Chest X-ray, PA view. Patient: 50 years old, sex M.
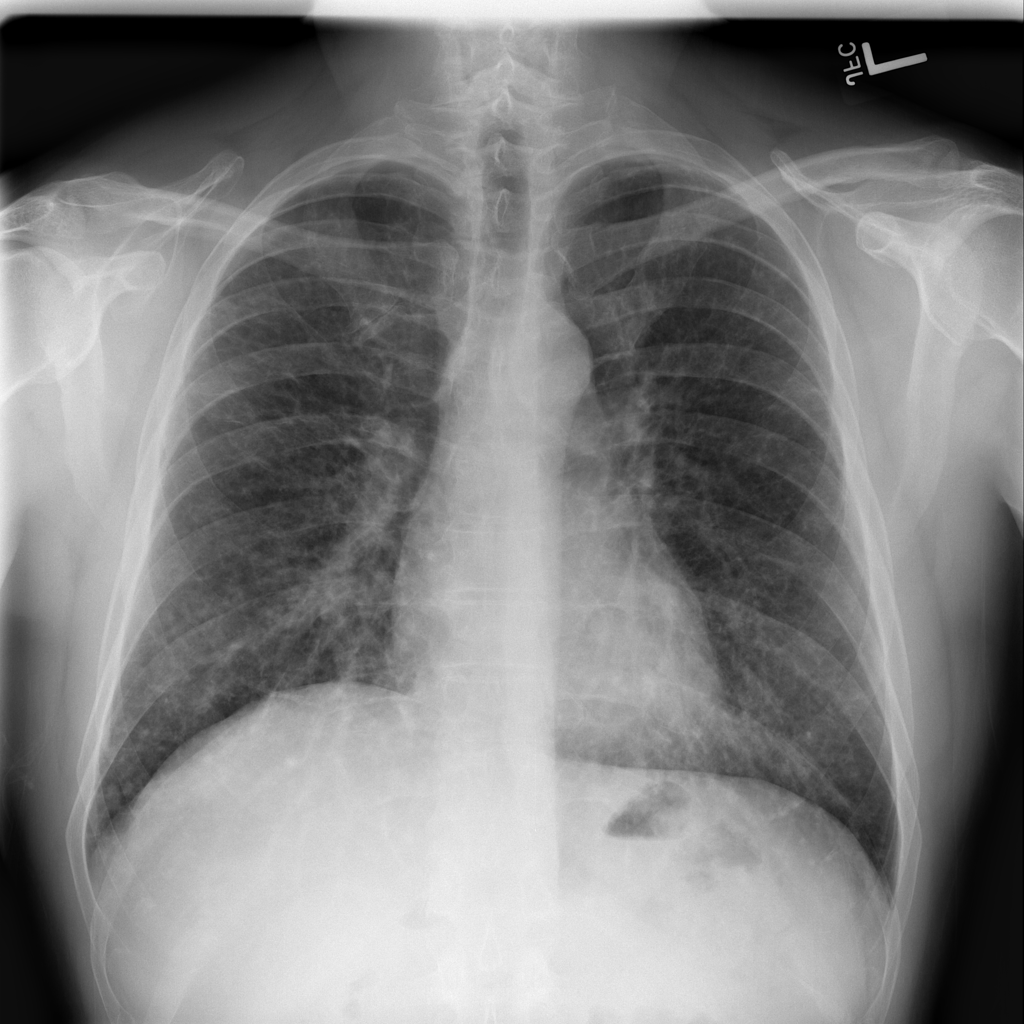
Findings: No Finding